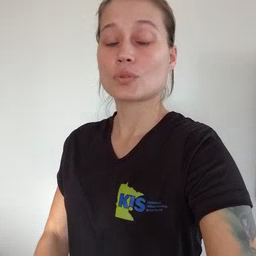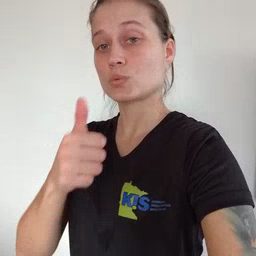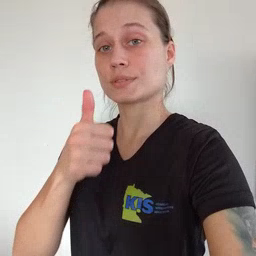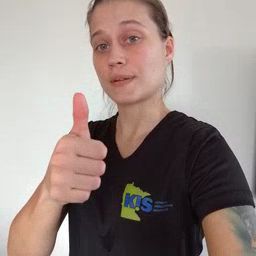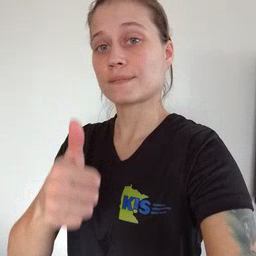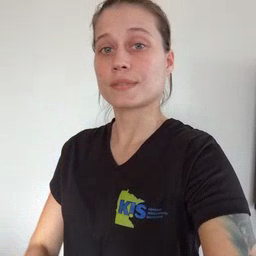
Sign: yourself